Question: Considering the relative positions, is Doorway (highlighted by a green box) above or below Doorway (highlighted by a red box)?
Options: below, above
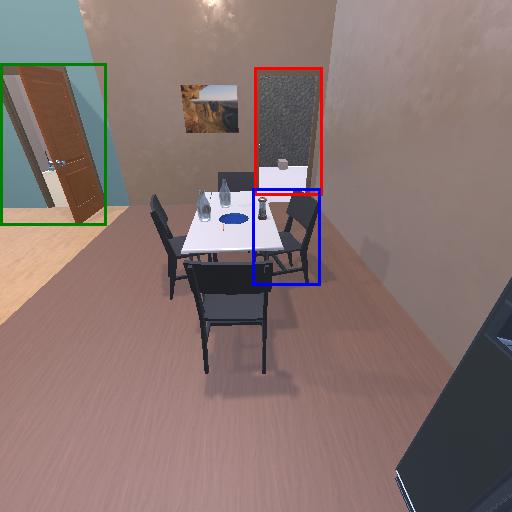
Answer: below